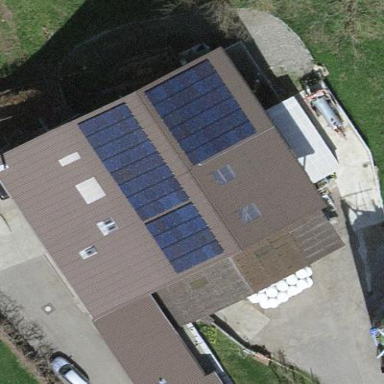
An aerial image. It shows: Solar power generator.